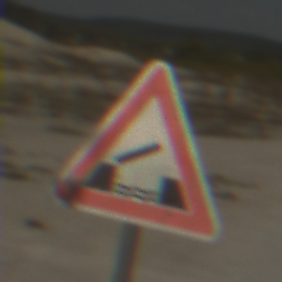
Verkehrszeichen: BeweglicheBruecke
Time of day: Midday
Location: Outdoor (Beach)
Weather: PartlyCloudy
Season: NotSpecified
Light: Natural